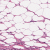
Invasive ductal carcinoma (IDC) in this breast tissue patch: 1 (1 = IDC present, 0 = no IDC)